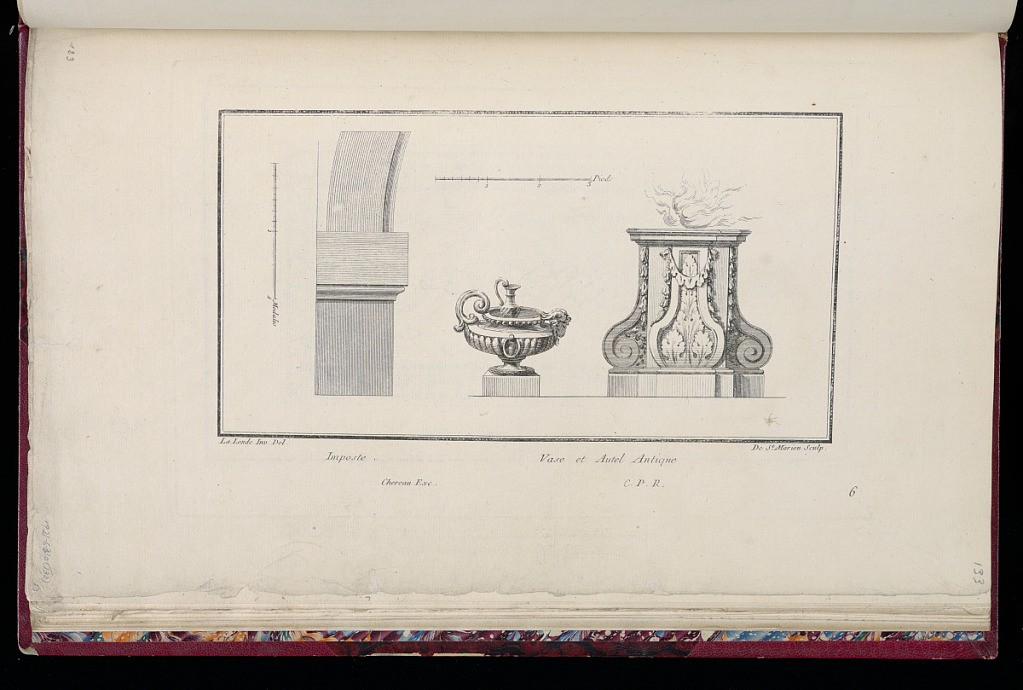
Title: Imposte. Vase et Autel Antique.
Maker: Richard de Lalonde, French, active 1780–96
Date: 1775-1788
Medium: Etching on off-white laid paper
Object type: Print
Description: On the left, a simple impost with column and part of the archivolt. The vase in the center sit on top of another bowl that is handled and has bead course, a ram's head, and gadrooning ornamentation. The altar at right has a scrolling-footed base and is adorned with acanthus leaf decoration. There are two scale bars on the plate: one of "2 Modules" at the left, and another of three French feet ("3 Pieds") above the vase and altar. The plate is signed and numbered.